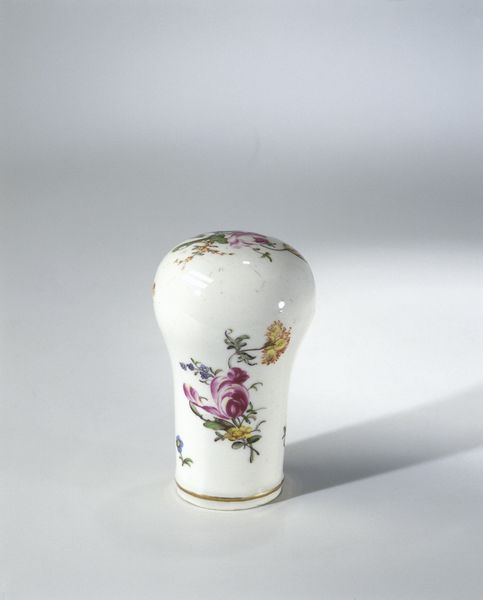
Titel: Wandelstokknop, veelkleurig beschilderd met bloemboeketten
Künstler: Meissener Porzellan Manufaktur
Standort: Amsterdam
Institution: Rijksmuseum
Schlagwörter: blau, weiß, gelb, blumen, kalt, blue, red, white, gold, green, yellow, flowers, pink, plant, vase, porzellan, flower, light, goldrand, ornament, shadow, photo, door, small, leaves, shine, ceramic, rose, china, pottery, foto, photograph, porcelain, ring, painted, t, object, bloom, petals, scratched, expensive, knob, gold rim, gold rimmed, gold line, hand-painted, cupborad, porculan, bone china, biyanhu